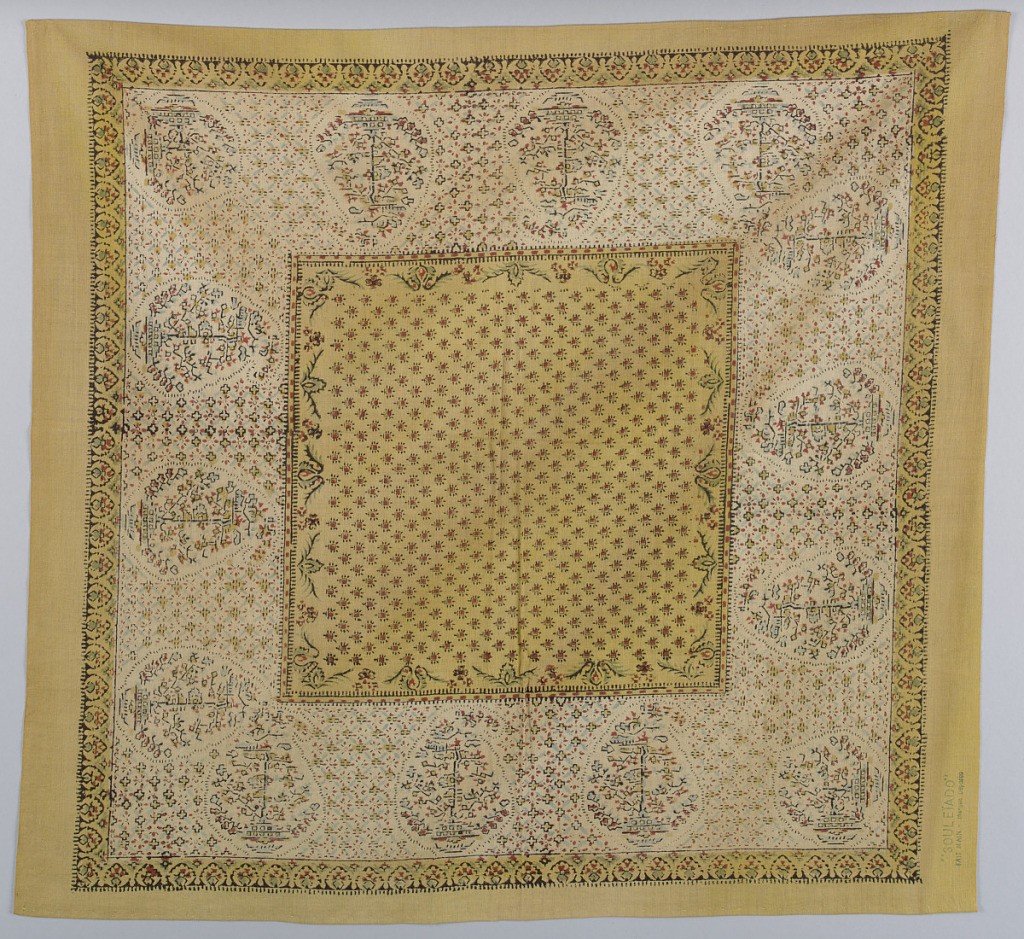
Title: Handkerchief
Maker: Souleiado, Tarascon, France, founded 1806
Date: late 19th century
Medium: cotton Technique: block printed on plain weave
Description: Handkerchief with a central yellow square and yellow border has a design of large paisleys in the off-white field. Paisleys are surrounded by small geometric pattern of squares, crosses, dots and dashes. Central yellow square has small red squares outlined in black and a border of a trailing flower and vine pattern.